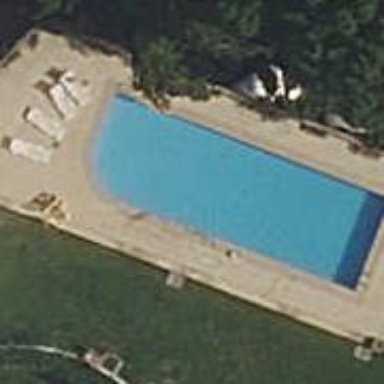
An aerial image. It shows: Swimming pool located in leisure land.